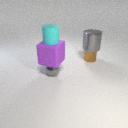
small cyan rubber cylinder above small gray metal sphere